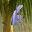
Label: 6